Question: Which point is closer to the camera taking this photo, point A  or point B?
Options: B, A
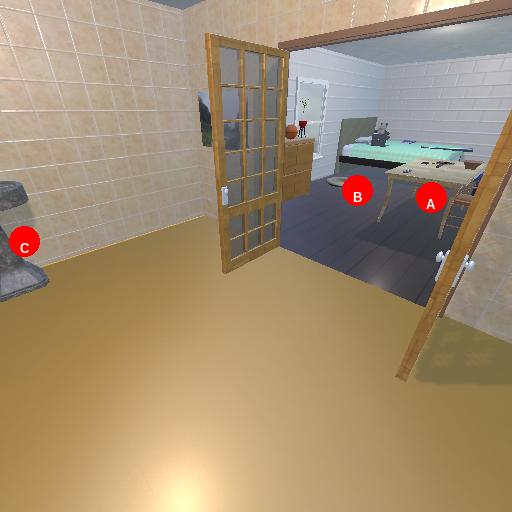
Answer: B